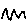
Label: zigzag